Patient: sex M, age 55
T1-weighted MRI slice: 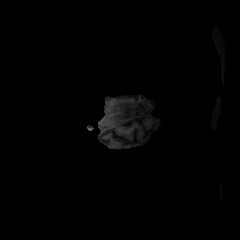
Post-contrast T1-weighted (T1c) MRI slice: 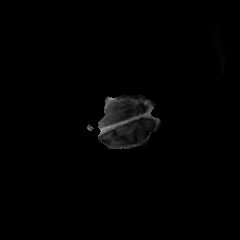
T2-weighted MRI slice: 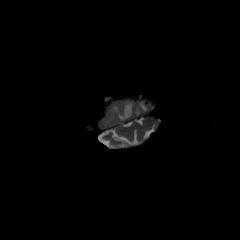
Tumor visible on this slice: yes
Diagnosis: Glioblastoma, IDH-wildtype
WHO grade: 4